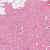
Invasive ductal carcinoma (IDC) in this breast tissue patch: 0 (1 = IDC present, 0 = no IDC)